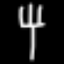
Label: fork